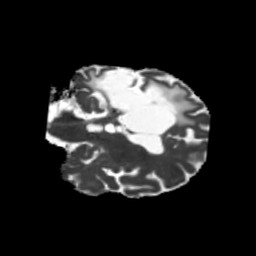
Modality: MD
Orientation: coronal
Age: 43
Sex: male
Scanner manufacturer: siemens
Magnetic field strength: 3 T
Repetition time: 5.25 s
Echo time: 0.08 s